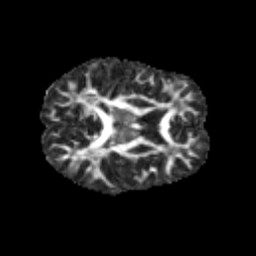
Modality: FA
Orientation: axial
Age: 13
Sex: male
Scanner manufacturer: siemens
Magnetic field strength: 3 T
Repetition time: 3.8 s
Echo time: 0.07 s